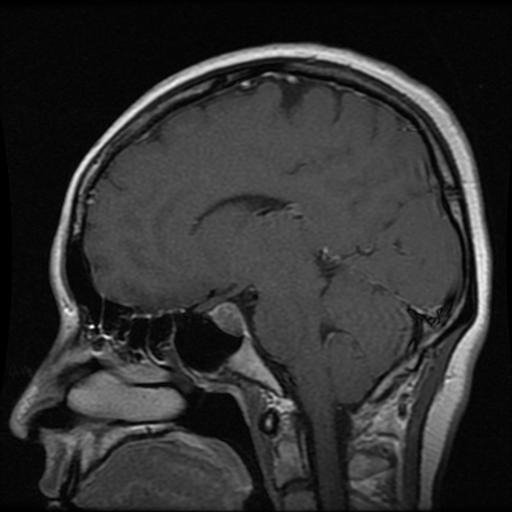
Label: pituitary